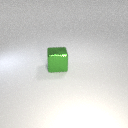
large green metal cube